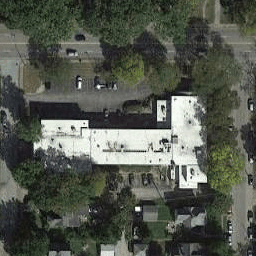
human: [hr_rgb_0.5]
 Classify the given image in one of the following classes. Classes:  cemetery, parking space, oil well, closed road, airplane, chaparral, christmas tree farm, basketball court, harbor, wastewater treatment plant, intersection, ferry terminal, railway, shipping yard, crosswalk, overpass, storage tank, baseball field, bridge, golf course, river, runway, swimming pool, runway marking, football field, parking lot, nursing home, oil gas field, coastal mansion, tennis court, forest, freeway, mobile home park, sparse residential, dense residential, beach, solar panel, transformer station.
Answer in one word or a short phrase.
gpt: nursing home